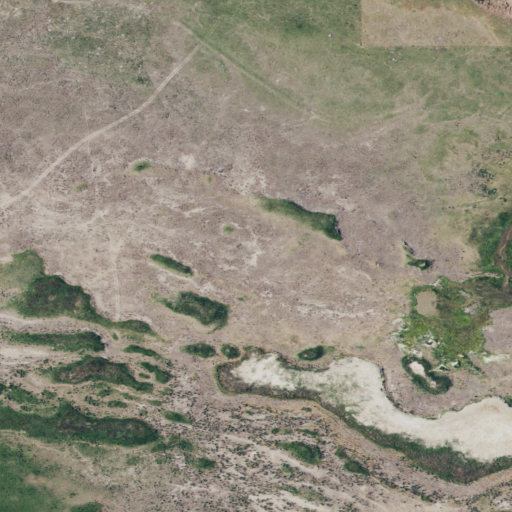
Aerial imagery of plain(s) in Idaho named Wilson Flat containing shrub, herbaceous wetlands, grassland, cultivated crops, and woody wetlands